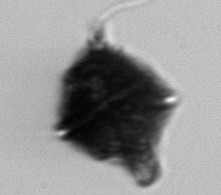
Label: Gonyaulax